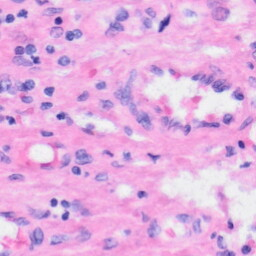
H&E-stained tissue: Liver